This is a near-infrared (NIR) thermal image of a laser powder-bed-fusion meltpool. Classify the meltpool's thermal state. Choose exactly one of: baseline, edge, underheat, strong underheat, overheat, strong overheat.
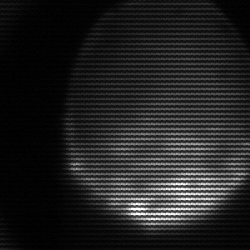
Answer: edge